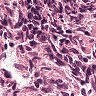
Metastatic tissue present: no